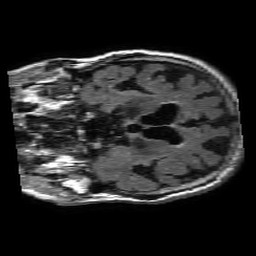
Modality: FLAIR
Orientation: coronal
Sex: female
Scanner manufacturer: philips
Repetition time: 11 s
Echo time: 0.125 s